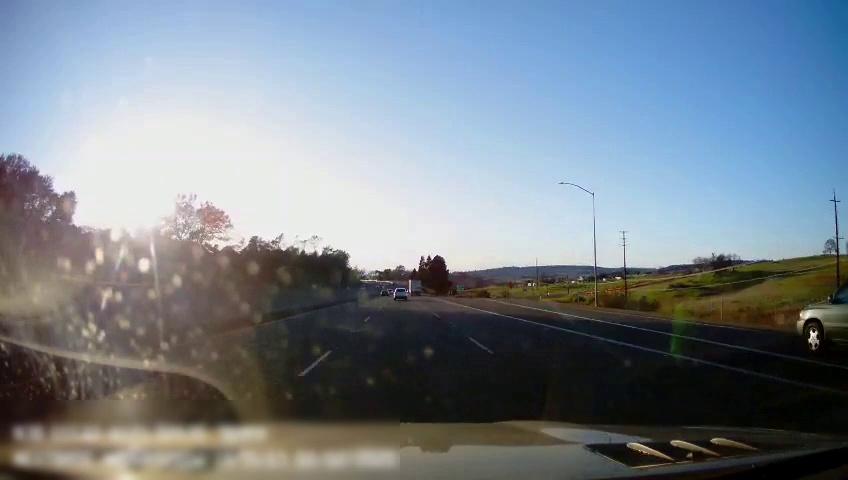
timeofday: Day
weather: Sunny
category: Drivable Space
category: Vehicles | Car
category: Vehicles | SUV
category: Vehicles | Other LV
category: Lanes | Alternate Lane
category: Lanes | Current Lane
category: Lanes | Current Lane
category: Lanes | Alternate Lane
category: Lanes | Alternate Lane
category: Lanes | Alternate Lane